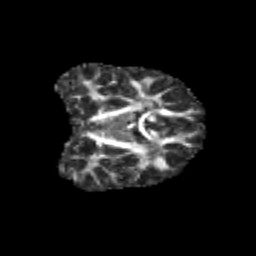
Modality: FA
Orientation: coronal
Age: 10
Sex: female
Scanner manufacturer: siemens
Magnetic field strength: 3 T
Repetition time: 3.8 s
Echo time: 0.07 s